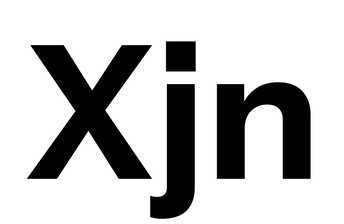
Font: InstrumentSans_Bold